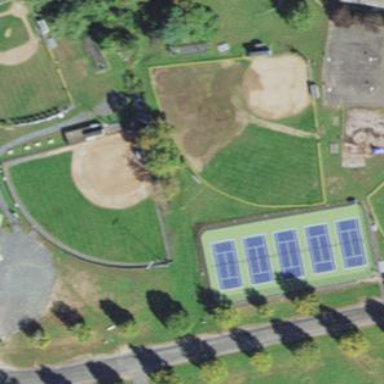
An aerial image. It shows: Baseball pitch for leisure land.